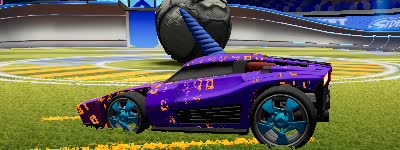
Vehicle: breakout